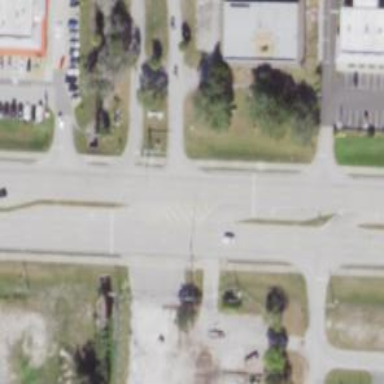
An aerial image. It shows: Unmarked crossing on the road.